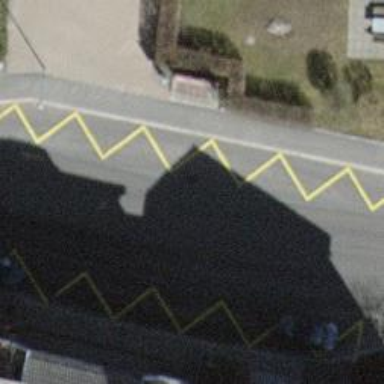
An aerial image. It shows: Public transport stop position.